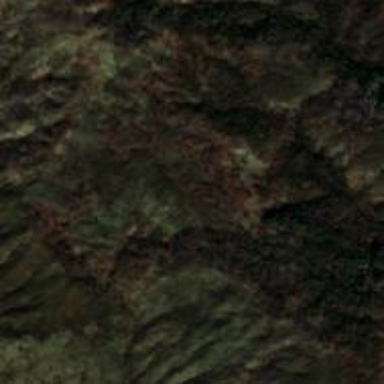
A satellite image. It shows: Forest area.